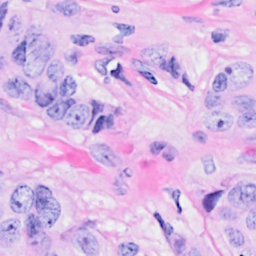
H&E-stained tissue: Breast